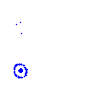
Particle: electron